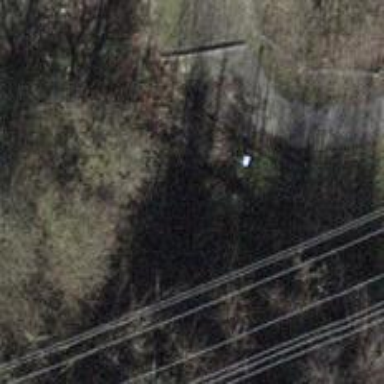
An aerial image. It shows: Tunnel footway.